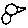
Label: bird